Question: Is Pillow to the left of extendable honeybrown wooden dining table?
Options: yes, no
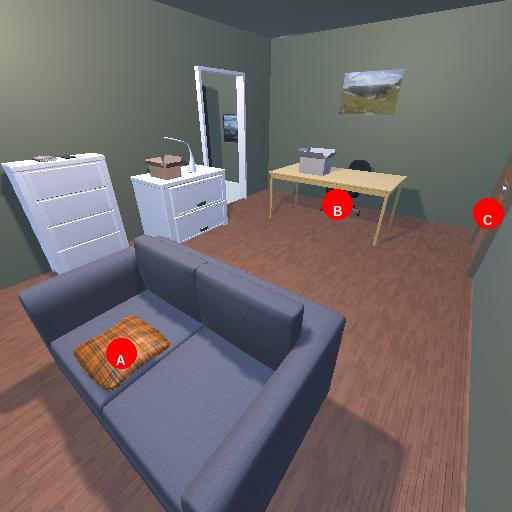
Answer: yes